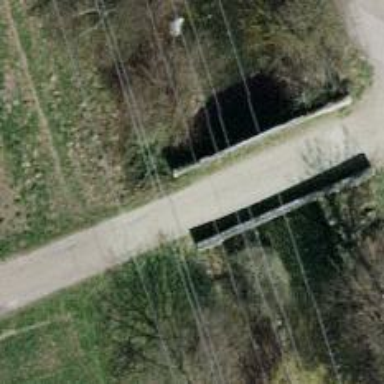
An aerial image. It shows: Bridge over grade2 track.